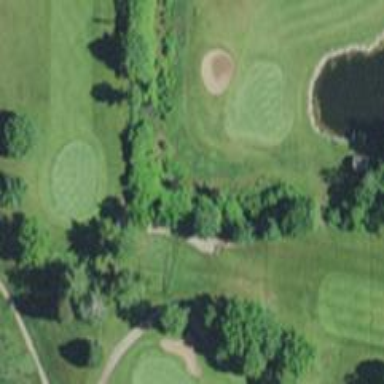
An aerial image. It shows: Service road designated as golf cart path.